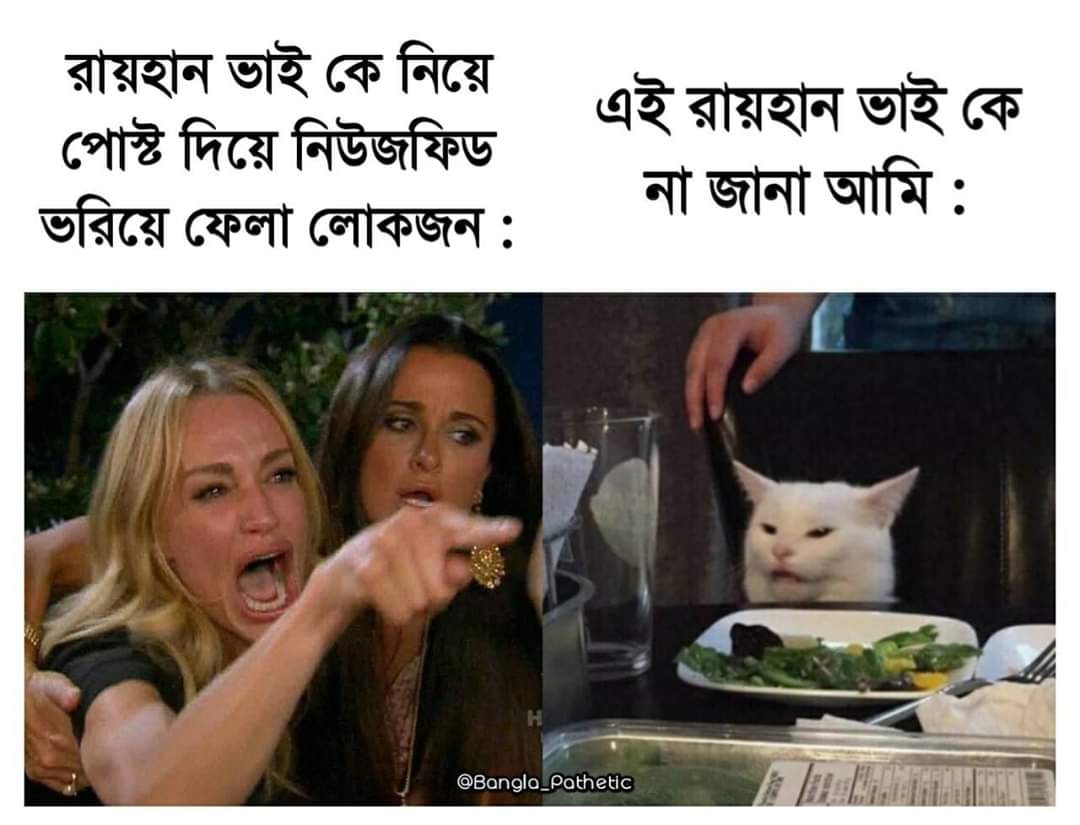
Text: রায়হান ভাইকে নিয়ে পোস্ট দিয়ে নিউজফিড ভরিয়ে ফেলা লোকজনঃ এই রায়হান ভাইকে না জানা আমিঃ
Label: Non Hate